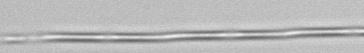
Label: Pseudo-nitzschia